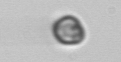
Label: Dinophyceae